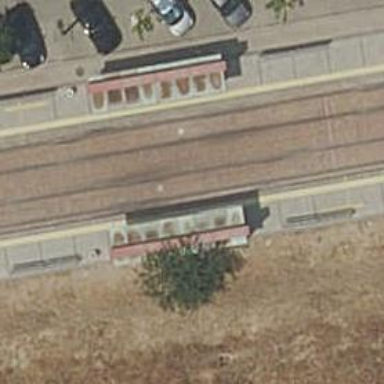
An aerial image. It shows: Stop for light rail public transport on the railway.